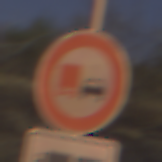
Verkehrszeichen: UeberholverbotKraftfahrzeuge
Zusatzzeichen unten: HinweisDurchSinnbild16
Umgebung: Outdoor, Nature
Tageszeit: Midday
Wetter: Clear
Licht: Natural
Jahreszeit: NotSpecified
Kontrast: HighContrast